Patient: sex F, age 69
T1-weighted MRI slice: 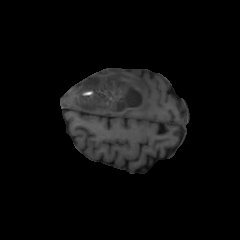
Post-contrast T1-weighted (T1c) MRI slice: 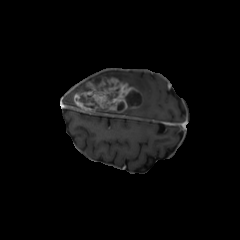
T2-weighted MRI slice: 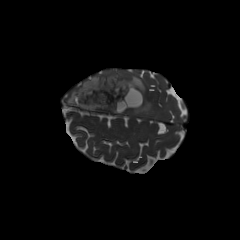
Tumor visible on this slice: yes
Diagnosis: Glioblastoma, IDH-wildtype
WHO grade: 4